Aerial crown-view tile of a tropical tree (Barro Colorado Island, Panama), acquired 20240813:
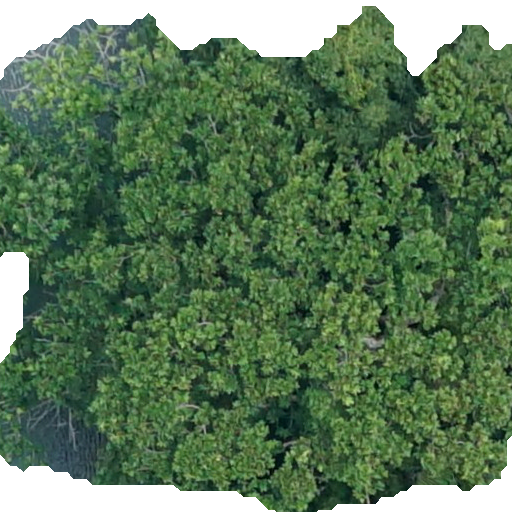
Species: Anacardium excelsum
GBIF accepted scientific name: Anacardium excelsum
Crown area: 391.42 m²